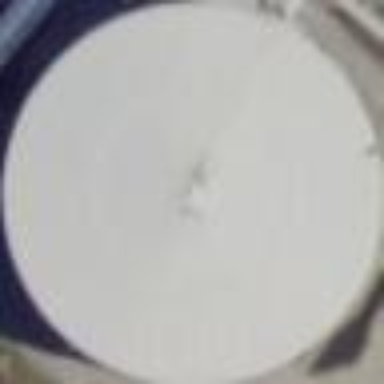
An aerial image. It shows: Storage tank which is man-made and housed in building.